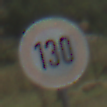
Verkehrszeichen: Geschwindigkeit130
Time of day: Midday
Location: Outdoor (Nature)
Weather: PartlyCloudy
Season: Autumn
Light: Natural